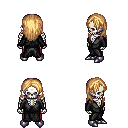
a pixel art fantasy rpg character, male body template, skeleton, gray robe, red pants, light blonde long hairstyle, metal boots, four views (front, back, left, right), 2x2 character sprite sheet, small pixel art, hard edges, no anti-aliasing